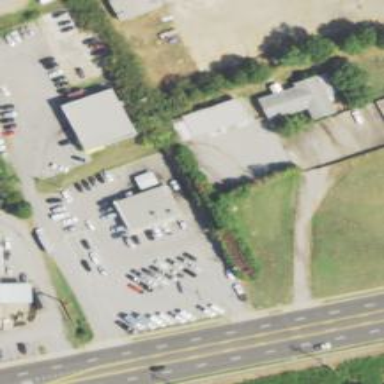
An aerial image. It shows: Car rental facility.